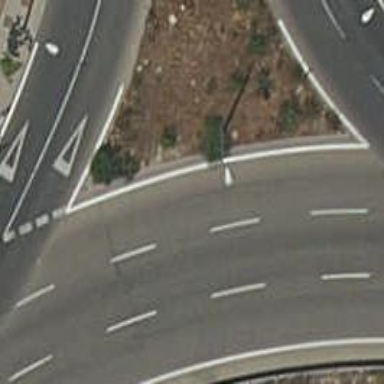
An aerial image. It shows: Roundabout at primary highway.